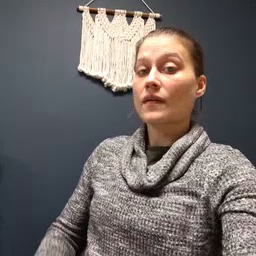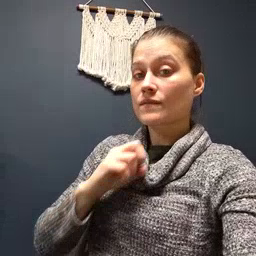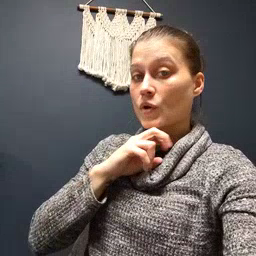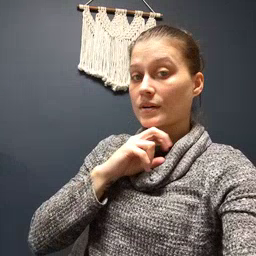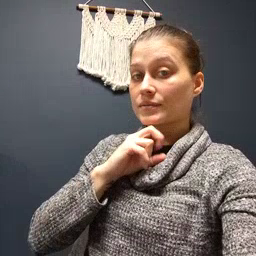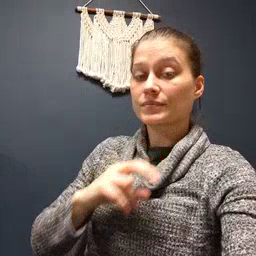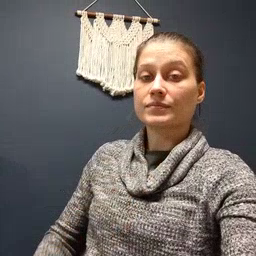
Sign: frog